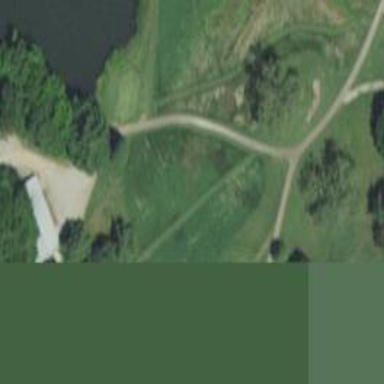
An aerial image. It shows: Golf rough area.